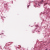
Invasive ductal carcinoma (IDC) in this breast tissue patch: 0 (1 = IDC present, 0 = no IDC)